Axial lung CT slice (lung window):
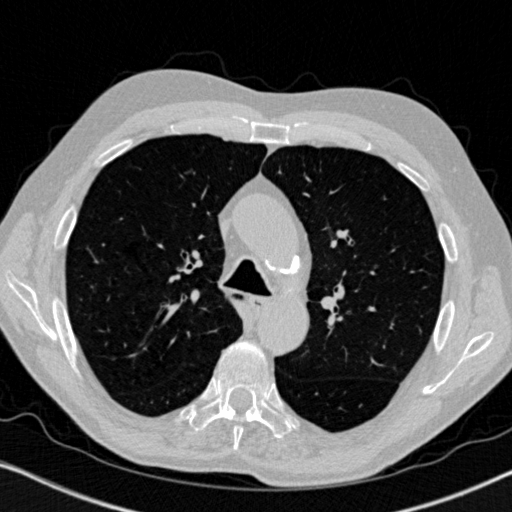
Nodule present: no